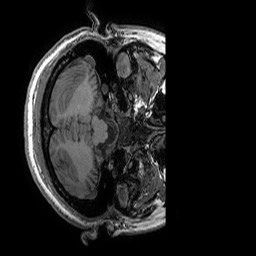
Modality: T1w
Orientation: axial
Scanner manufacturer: ge
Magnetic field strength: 3 T
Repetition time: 0.008156 s
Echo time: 0.00318 s